Question: I have a highchart with a legend.
I made the legend have a fixed width of 380px, and I would like to have the legend items always aligned to the right inside this legend box. They align to the left by default instead.
Those are the properties of the legend:
'''
... legend: {
align: 'right', //this align the legend box , not the items
verticalAlign: 'top',
borderWidth: 1,
width: 380,
floating: true,
x: -35,
symbolRadius: 0,
symbolWidth: 10,
symbolHeight: 10,
enabled: true,
itemStyle: { //I even tried this but with no lick
textAlign: 'right',
}
}, ...
'''
And this the legend box is how it looks like:

I would like those 2 items to be on the right of the box.
Here is a jsfiddle of the graph not doing what I want:
<URL>
1- Putting this in my CSS only changes the alignment of the text inside the item, but it does not align the items to the right of the box.
'''
.highcharts-legend-item span {
text-align:right!important;
}
'''
2- adding this as a property on the legend align the legend box , not the items
'''
align: 'right',
'''
3- adding this as a property on the legend just does not work either:
'''
itemStyle: { //I even tried this but with no lick
textAlign: 'right',
}
'''
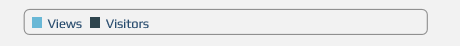
Answer: In general it's not supported. However, you can try to achieve that by manually translating legend group to the right side. You will need to update that position on each chart resize, or whenever legend is redrawn.
Here is sample for it: <URL>
'''
this.legend.allItems[0].legendGroup.attr({ // 0 - first series, 1 - second series etc.
translateX: 320
});
'''
So for each item you will need to calculate proper position.